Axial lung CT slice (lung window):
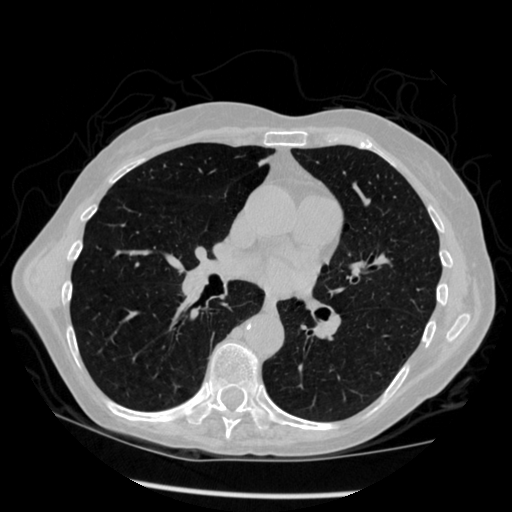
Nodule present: no